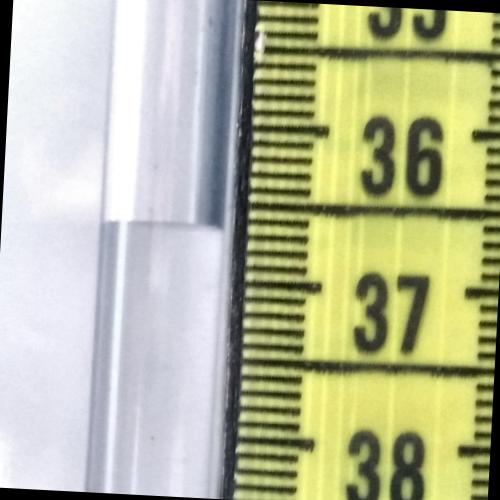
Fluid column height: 36.7 cm